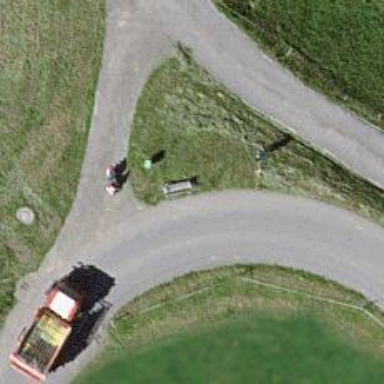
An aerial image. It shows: Bench.